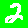
Digit: 2